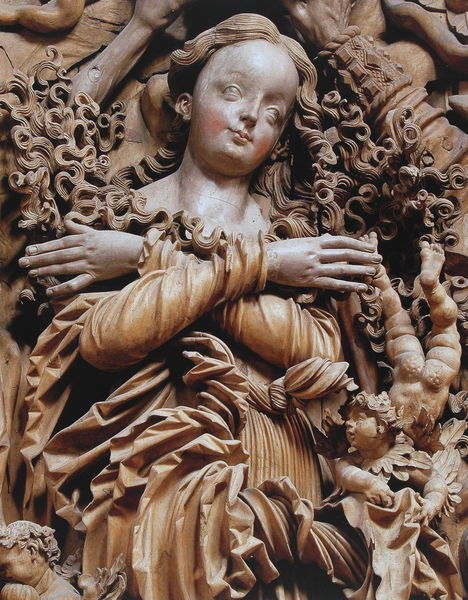
Titel: Hochaltar, Mittelschrein (Detail)
Künstler: Meister H. L.
Standort: Breisach
Institution: Münster St. Stephanus
Schlagwörter: blätter, hand, kopf, körper, mann, umhang, mädchen, ausschnitt, braun, finger, frau, haar, holz, kleid, marmor, mund, nase, blick, dame, rot, tuch, jung, arme, augen, falten, gesicht, knoten, lang, ärmel, hals, hände, figur, gewand, haare, pose, stoff, kind, gotik, locken, scheitel, engel, putte, putto, ranken, skulptur, statue, beine, relief, füße, wangen, liegen, haltung, jungen, backen, wangenrot, figuren, detail, verzierung, bildhauerei, faltenwurf, plastik, liegend, foto, jungfrau, gebet, puppen, altar, hochaltar, schnitzerei, verschränkt, leib, segnung, medusa, schlangen, heilige, gerafft, putten, maria, madonna, putti, gekreuzt, geschnitzt, schnitzwerk, riemerschmied, elfenbein, schnitzaltar, bausch, lieblich, erstaunen, riemenschneider, holzschnitzerei, beinschen, fraum, gereuzt, engerl, rosige wangen